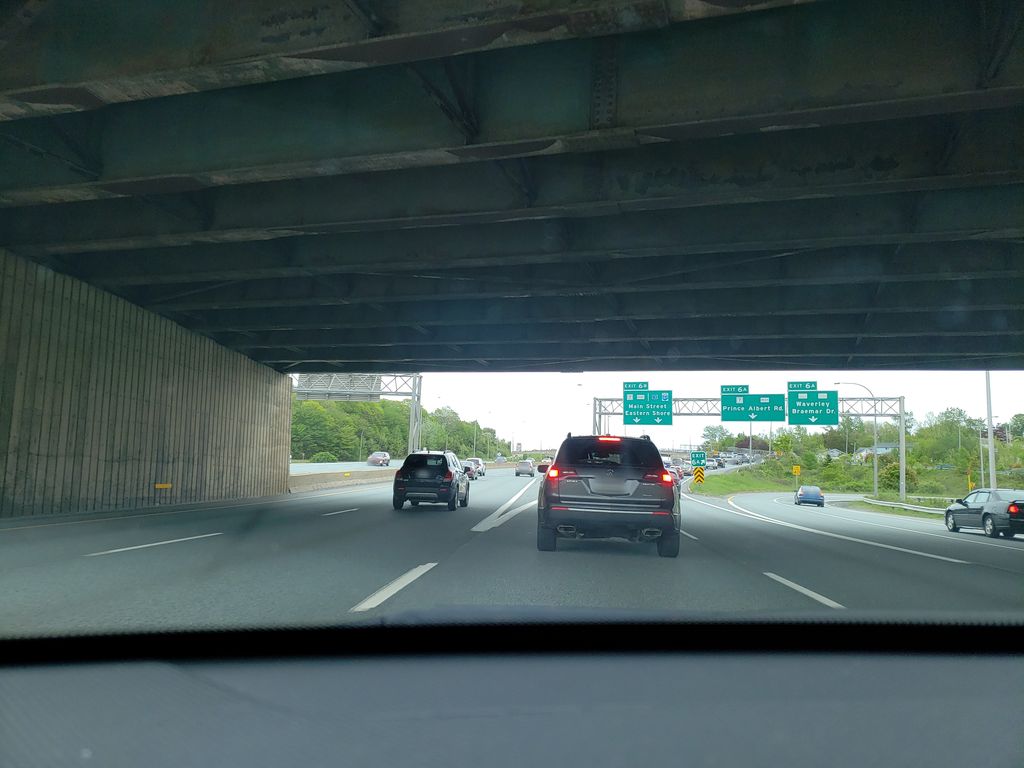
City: halifax